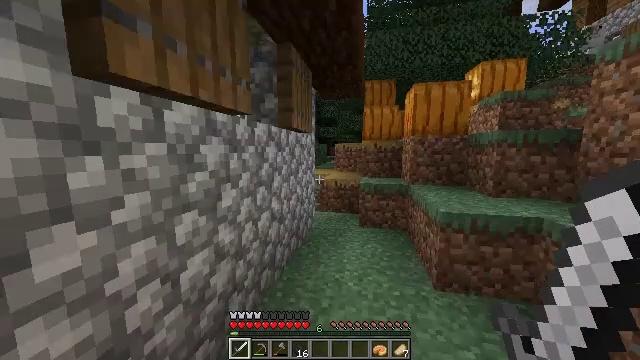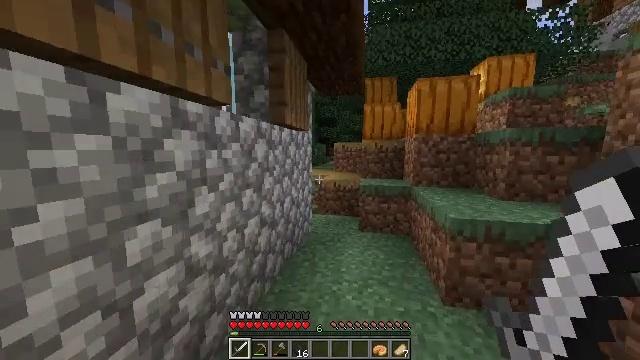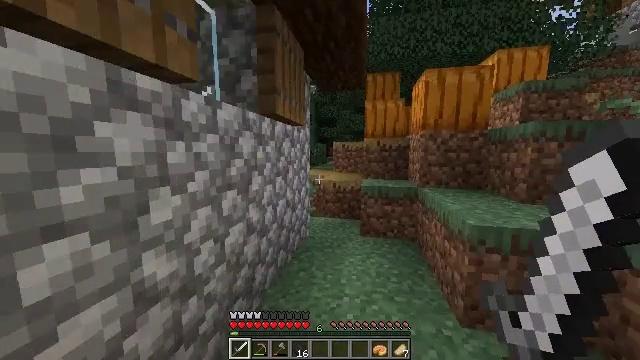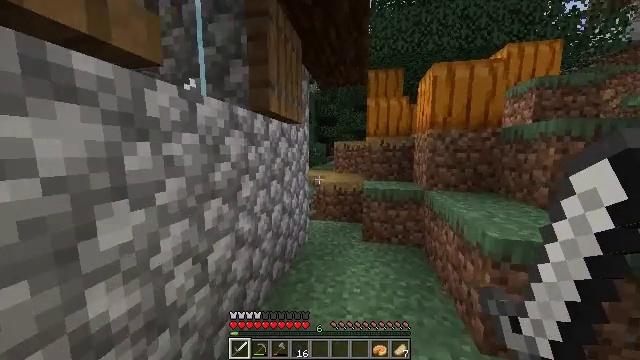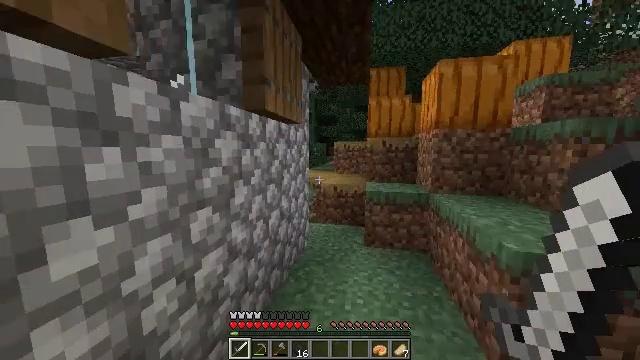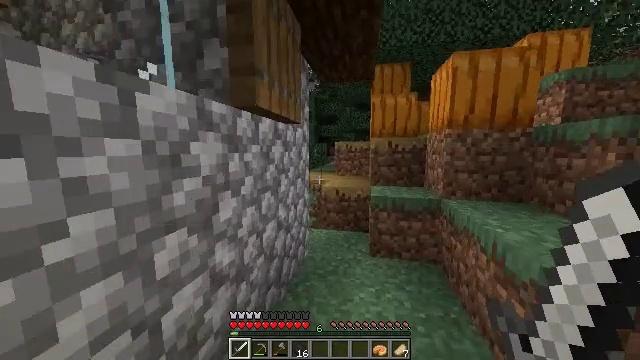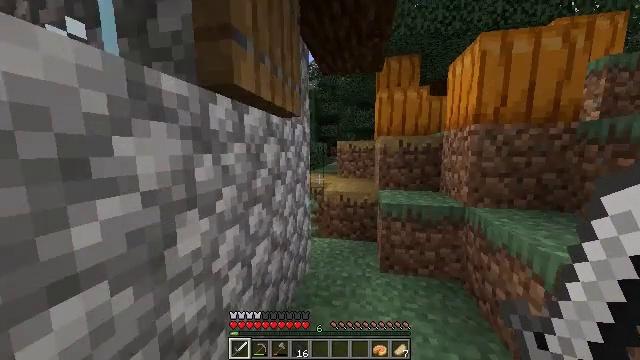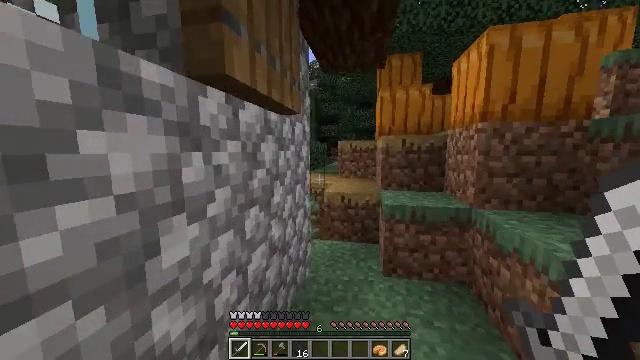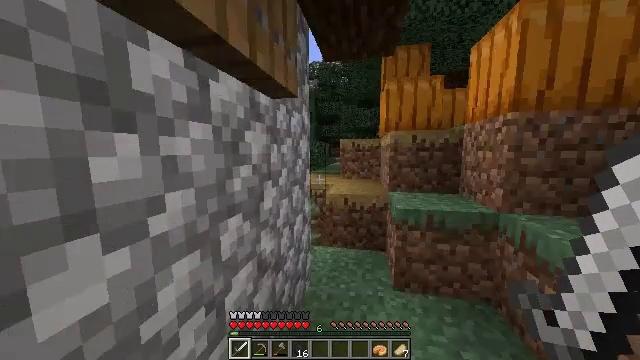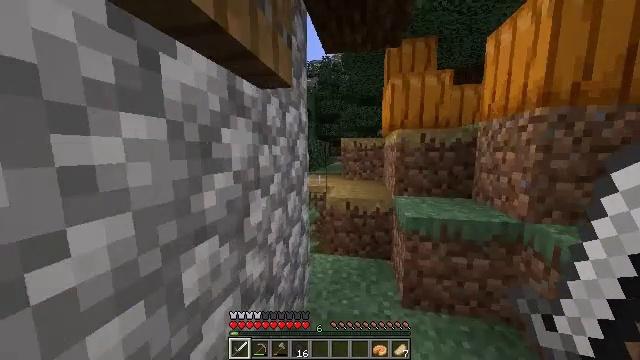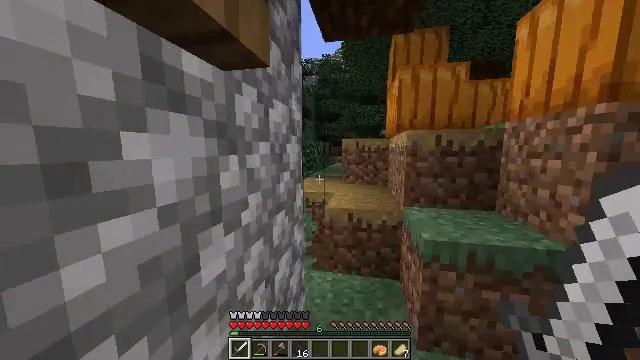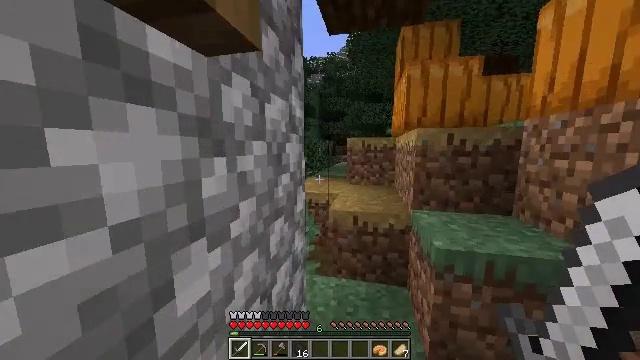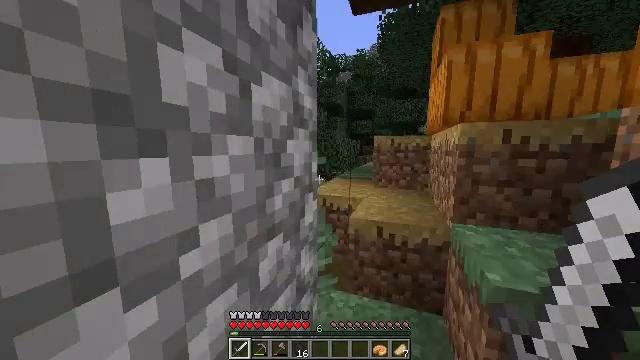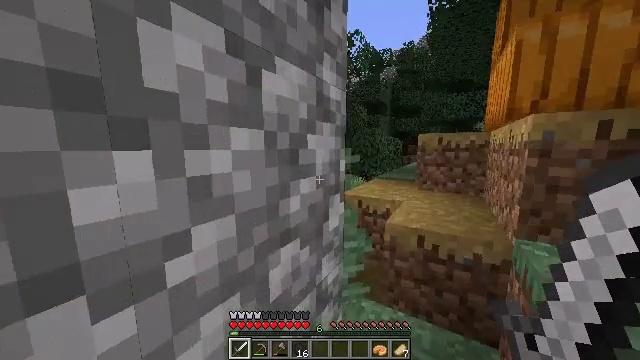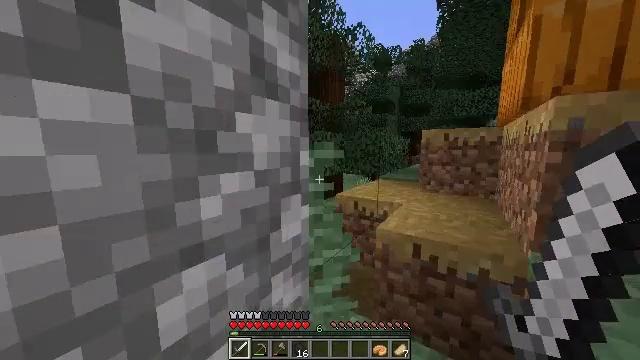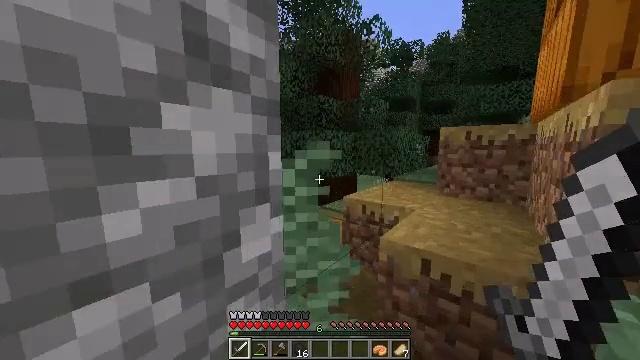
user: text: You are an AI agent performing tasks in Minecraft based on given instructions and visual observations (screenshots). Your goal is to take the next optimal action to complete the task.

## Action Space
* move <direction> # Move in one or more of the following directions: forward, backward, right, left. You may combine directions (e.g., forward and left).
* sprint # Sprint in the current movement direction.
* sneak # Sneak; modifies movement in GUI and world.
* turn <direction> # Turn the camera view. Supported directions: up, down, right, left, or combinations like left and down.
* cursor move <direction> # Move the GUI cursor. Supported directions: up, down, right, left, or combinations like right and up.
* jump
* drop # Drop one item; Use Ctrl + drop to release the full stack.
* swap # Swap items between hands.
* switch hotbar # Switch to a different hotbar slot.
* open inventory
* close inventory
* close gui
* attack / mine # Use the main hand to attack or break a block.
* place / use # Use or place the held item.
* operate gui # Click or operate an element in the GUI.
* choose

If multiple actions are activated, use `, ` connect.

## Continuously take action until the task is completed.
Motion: motion action
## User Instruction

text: Mine spruce leaves from the tree.
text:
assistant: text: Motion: move forward, sprint
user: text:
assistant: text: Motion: move forward, sprint
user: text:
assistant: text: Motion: move forward, sprint
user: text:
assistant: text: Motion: move forward, sprint
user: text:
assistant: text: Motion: move forward, sprint
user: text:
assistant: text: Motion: move forward, sprint
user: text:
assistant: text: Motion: move forward, sprint
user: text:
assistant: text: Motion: move forward, sprint
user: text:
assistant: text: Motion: move forward, sprint
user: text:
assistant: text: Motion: move forward, sprint
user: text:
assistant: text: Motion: move forward, sprint, turn left
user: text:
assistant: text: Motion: move forward and move right, sprint, turn left
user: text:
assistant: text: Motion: move forward and move right, sprint, turn left
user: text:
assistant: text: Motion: move forward and move right, sprint, turn left
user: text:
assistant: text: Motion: move forward and move right, sprint, turn left
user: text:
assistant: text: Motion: move forward and move right, sprint, turn left
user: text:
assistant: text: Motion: move forward and move right, sprint, turn left
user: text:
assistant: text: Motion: move forward and move right, sprint, turn left
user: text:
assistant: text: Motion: move forward and move right, sprint, turn left
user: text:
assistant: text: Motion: move forward and move right, sprint, turn left
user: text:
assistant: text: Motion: move forward, sprint, turn left
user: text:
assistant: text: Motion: move forward, sprint, turn left
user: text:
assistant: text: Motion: move forward, sprint, turn left
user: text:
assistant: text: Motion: move forward, sprint, turn left
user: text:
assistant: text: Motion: move forward and move right, sprint, turn left
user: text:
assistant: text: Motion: move forward and move right, turn left
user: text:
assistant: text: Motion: move forward and move right, turn left
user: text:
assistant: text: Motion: move forward and move right, turn left
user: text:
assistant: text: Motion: move forward and move right, turn left
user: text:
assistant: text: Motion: move forward and move right, turn left